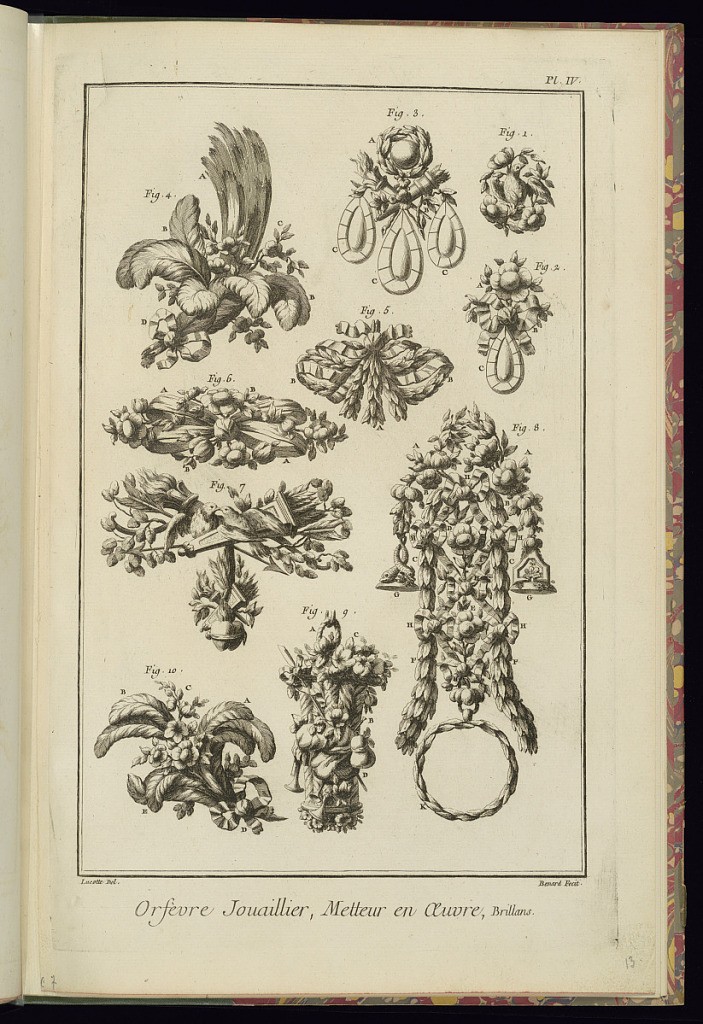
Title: Orfèvre Jouaillier, Metteur en Oeuvre, Brillans
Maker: J.R. Lucotte, French, 1733 – 1784
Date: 1762
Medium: Etching and engraving on laid paper
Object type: Print
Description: Plate with ten designs for jewelry decorated with flowers, ribbons, feathers, and birds. Each object is numbered. The plate is titled, numbered, and signed.